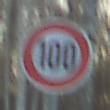
Verkehrszeichen: Geschwindigkeit100
Umgebung: Outdoor, Nature
Tageszeit: SunriseSunset
Wetter: Clear
Licht: Natural
Jahreszeit: Winter
Kontrast: LowContrast